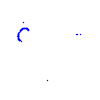
Particle: proton